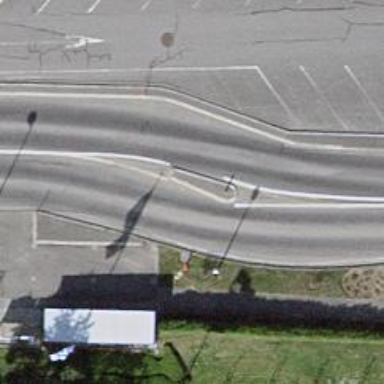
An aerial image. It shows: Traffic calming island.